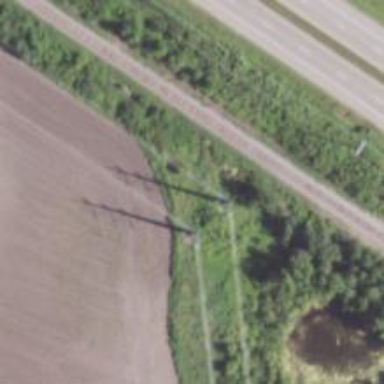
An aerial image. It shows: Power tower.